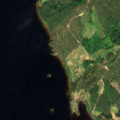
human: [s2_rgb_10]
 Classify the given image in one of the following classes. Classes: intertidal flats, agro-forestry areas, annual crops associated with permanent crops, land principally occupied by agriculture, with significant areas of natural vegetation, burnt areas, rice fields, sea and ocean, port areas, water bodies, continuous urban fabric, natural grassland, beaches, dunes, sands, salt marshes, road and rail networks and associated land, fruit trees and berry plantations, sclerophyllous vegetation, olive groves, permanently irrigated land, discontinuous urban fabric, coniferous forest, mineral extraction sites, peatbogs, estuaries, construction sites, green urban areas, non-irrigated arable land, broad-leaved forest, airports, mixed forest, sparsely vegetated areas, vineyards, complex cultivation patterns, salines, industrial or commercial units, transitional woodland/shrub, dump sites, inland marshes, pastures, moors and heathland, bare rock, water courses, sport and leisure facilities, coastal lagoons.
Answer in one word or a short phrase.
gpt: coniferous forest, water bodies